Breast ultrasound image
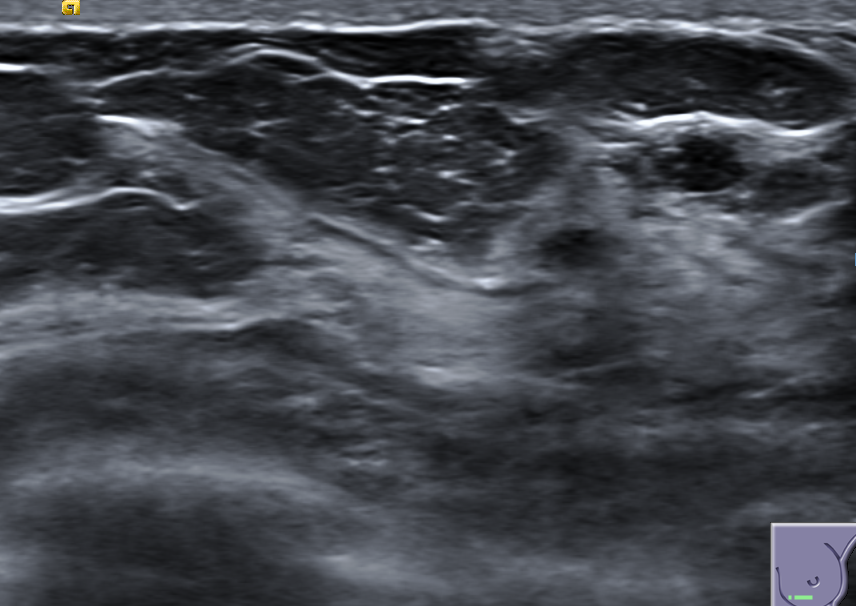
Diagnosis: benign